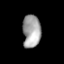
Tissue: lung
Cell type: Epithelial cells
Senescence score: 0.2309
Nuclear area (px): 581
Mean DAPI intensity: 162.284